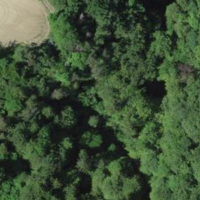
EUNIS habitat code: 41
Species observed at this site:
Phylloscopus collybita
Motacilla cinerea
Turdus merula
Erithacus rubecula
Troglodytes troglodytes
Milvus milvus
Certhia familiaris
Cinclus cinclus
Fringilla coelebs
Picus viridis
Sylvia atricapilla
Columba palumbus